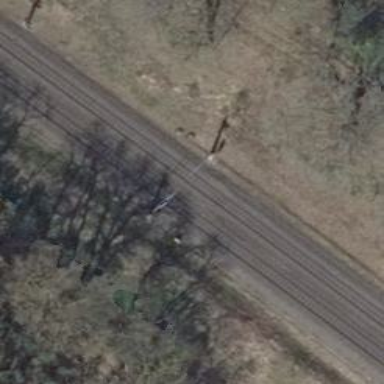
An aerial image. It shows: Milestone along the railway with catenary mast.